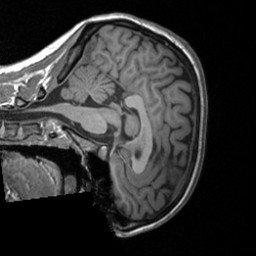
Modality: T1w
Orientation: sagittal
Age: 25
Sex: female
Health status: healthy
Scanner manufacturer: siemens
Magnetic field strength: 3 T
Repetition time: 1.9 s
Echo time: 0.00226 s